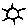
Label: sun